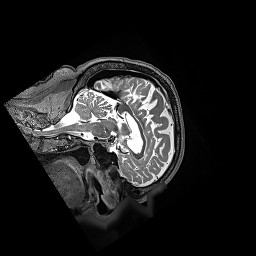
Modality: T2w
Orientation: sagittal
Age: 84
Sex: female